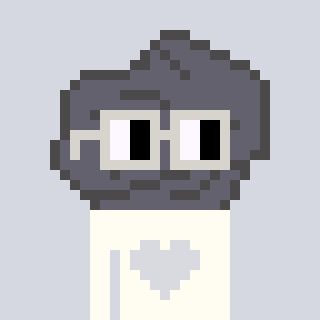
a pixel art character with square light gray glasses, a rock-shaped head and a grayscale-colored body on a cool background